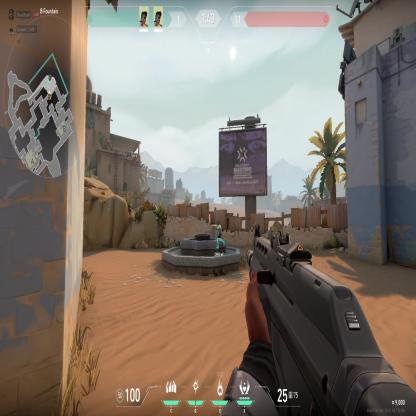
Label: teammate